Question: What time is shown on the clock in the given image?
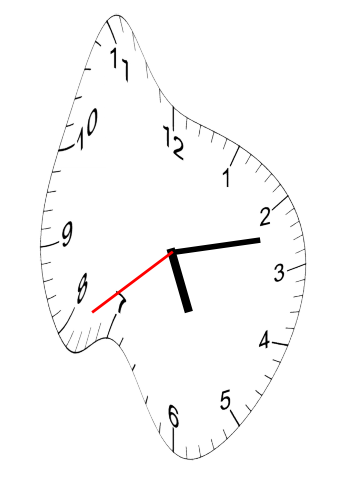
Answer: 05:12:39